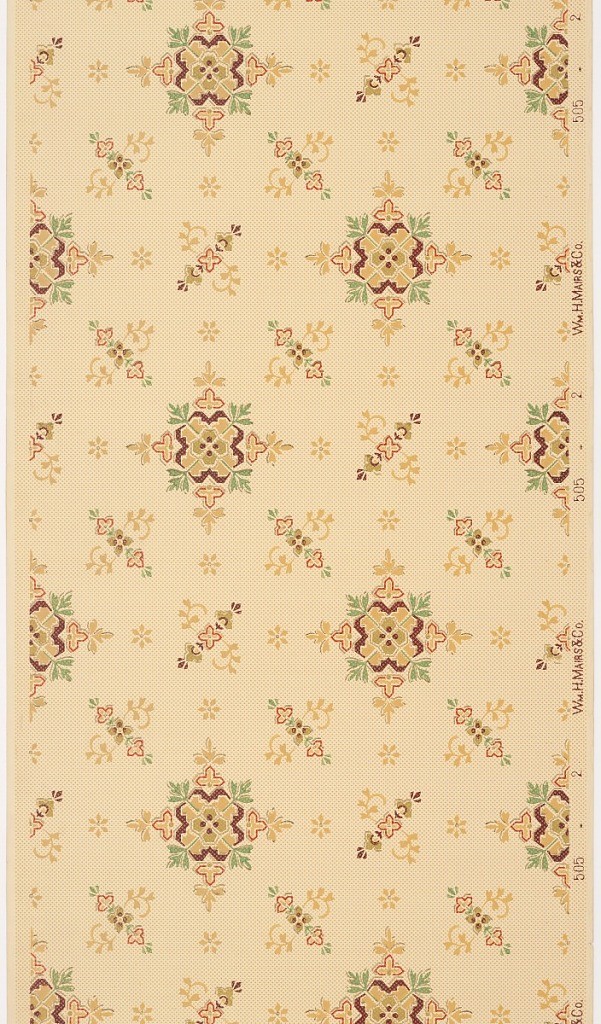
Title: Ceiling paper
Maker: William H. Mairs and Company, Brooklyn, New York
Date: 1905–1915
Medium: Machine-printed paper
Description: On tan ground, abstract medallions in red, tan, and green, with allover motifs of S-curves and small abstract flowers.